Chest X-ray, PA view. Patient: 39 years old, sex M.
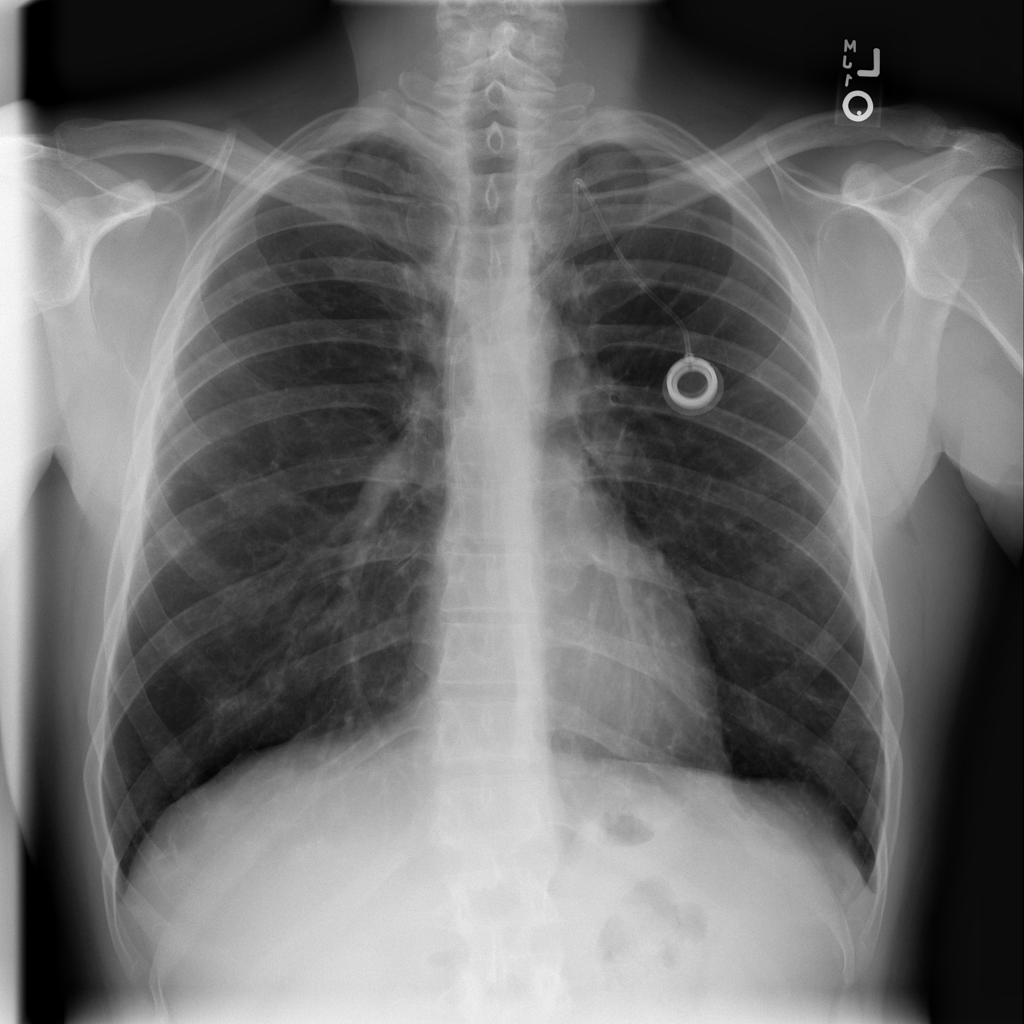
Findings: Infiltration